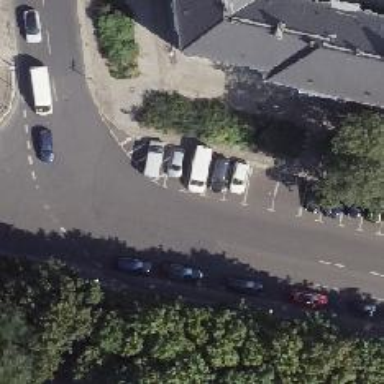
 and perpendicular parking lanes on the left side."